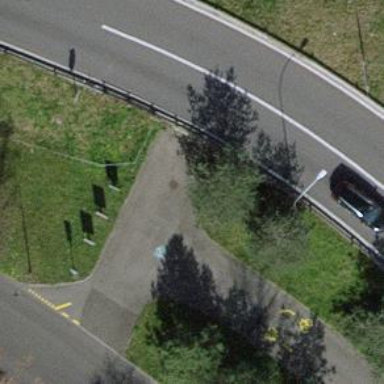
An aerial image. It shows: Pedestrian tunnel with asphalt surface.